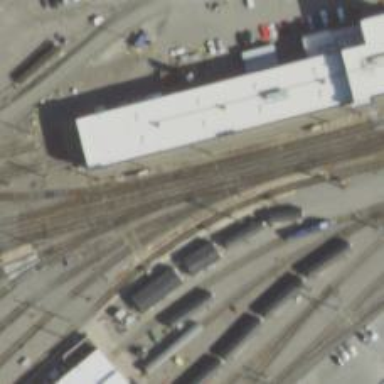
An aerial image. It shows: Rail yard with electrified contact lines for railway operations.